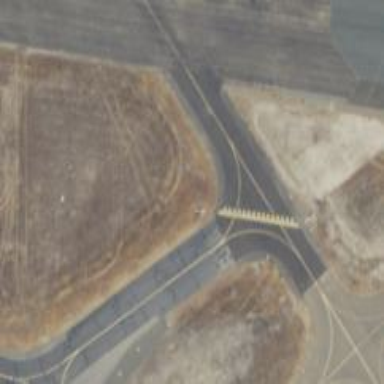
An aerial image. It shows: View of taxiway at the airport.